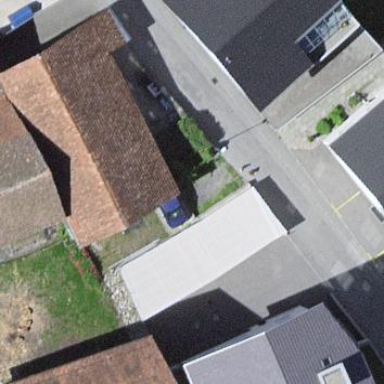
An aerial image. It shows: View of roof of building.